Question: I have two dataframe A & B with same columns in both except primary key (in the real data I have more than 50+ column like that), Now I want to compare the 'summary' stastics (normal R summary() command) for both the dataframe but for comparison purpose I want to see it next to each other as given in the image attached.

DATAFRAME DPUT STRUCTURE
'''
structure(list(Pkey = c(1, 2, 3, 4, 5), Phy_marks = c(43, 44, 45,
46, 47), Math_marks = c(34, 34, 45, 32, 21)), .Names = c("Pkey",
"Phy_marks", "Math_marks"), row.names = c(NA, -5L), class =
"data.frame")
structure(list(Pkey = c(11, 12, 13, 14, 15), Phy_marks = c(43, 44,
45, 46, 47), Math_marks = c(34, 34, 45, 32, 21)), .Names = c("Pkey",
"Phy_marks", "Math_marks"), row.names = c(NA, -5L), class =
"data.frame")
'''
PLEASE HELP!!!
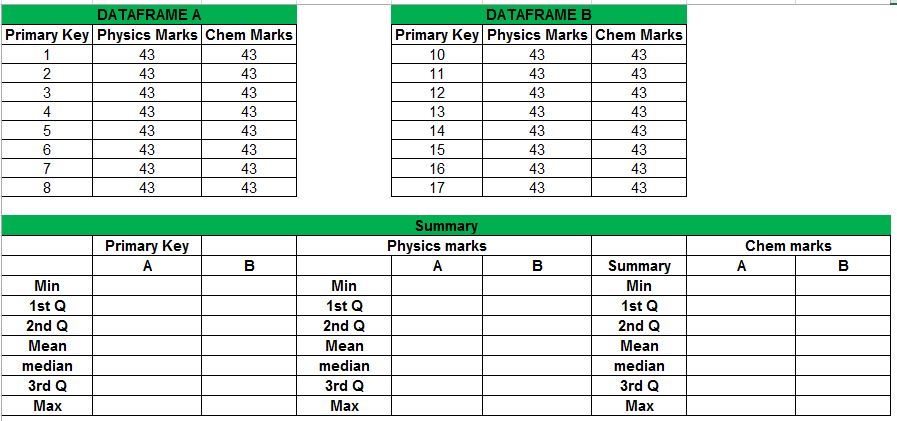
Answer: You can utilize the function I created below to compare the two data sets.
'''
library(dplyr)
compare_them <- function(data1,data2) {
sum1 <- apply(data1,2,summary) %>% data.frame()
sum2 <- apply(data2,2,summary) %>% data.frame()
names(sum1) <- paste0(names(sum1),"1")
names(sum2) <- paste0(names(sum2),"2")
final <- cbind(sum1,sum2)
final1 <- t(final)
final2 <- final1[order(row.names(final1)), ]
final_1 <- t(final2) %>% data.frame()
final_1
}
compare_them(mtcars,mtcars*2) %>% View()
'''
data1 variables will have "1" in the end, data2 variables will have "2" in the end. I used mtcars and mtcars*2 as an example. The end results looks like this.
<URL>